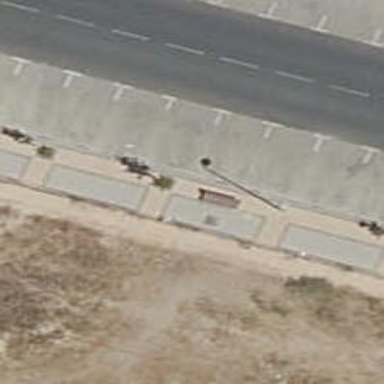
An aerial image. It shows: Bench for seating.